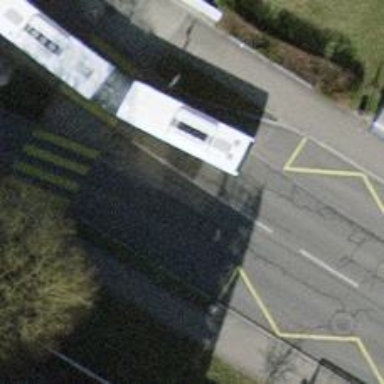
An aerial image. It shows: Public transport stop position.